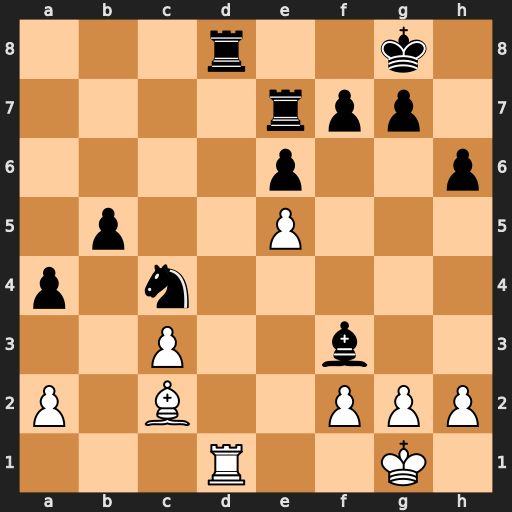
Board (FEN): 3r2k1/4rpp1/4p2p/1p2P3/p1n5/2P2b2/P1B2PPP/3R2K1
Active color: w
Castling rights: -
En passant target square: -
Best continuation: Rxd8+ Re8 Rxe8#